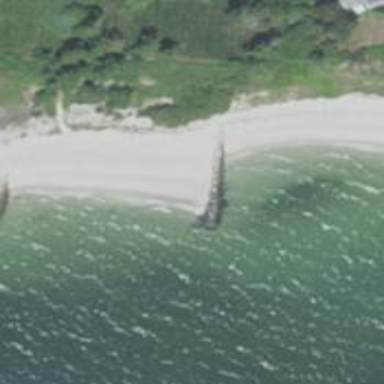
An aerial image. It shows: Breakwater structure.